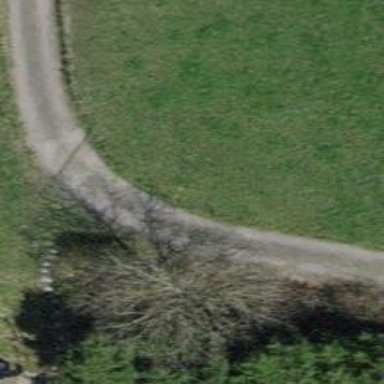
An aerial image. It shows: Pebblestone track with grade3 tracktype.